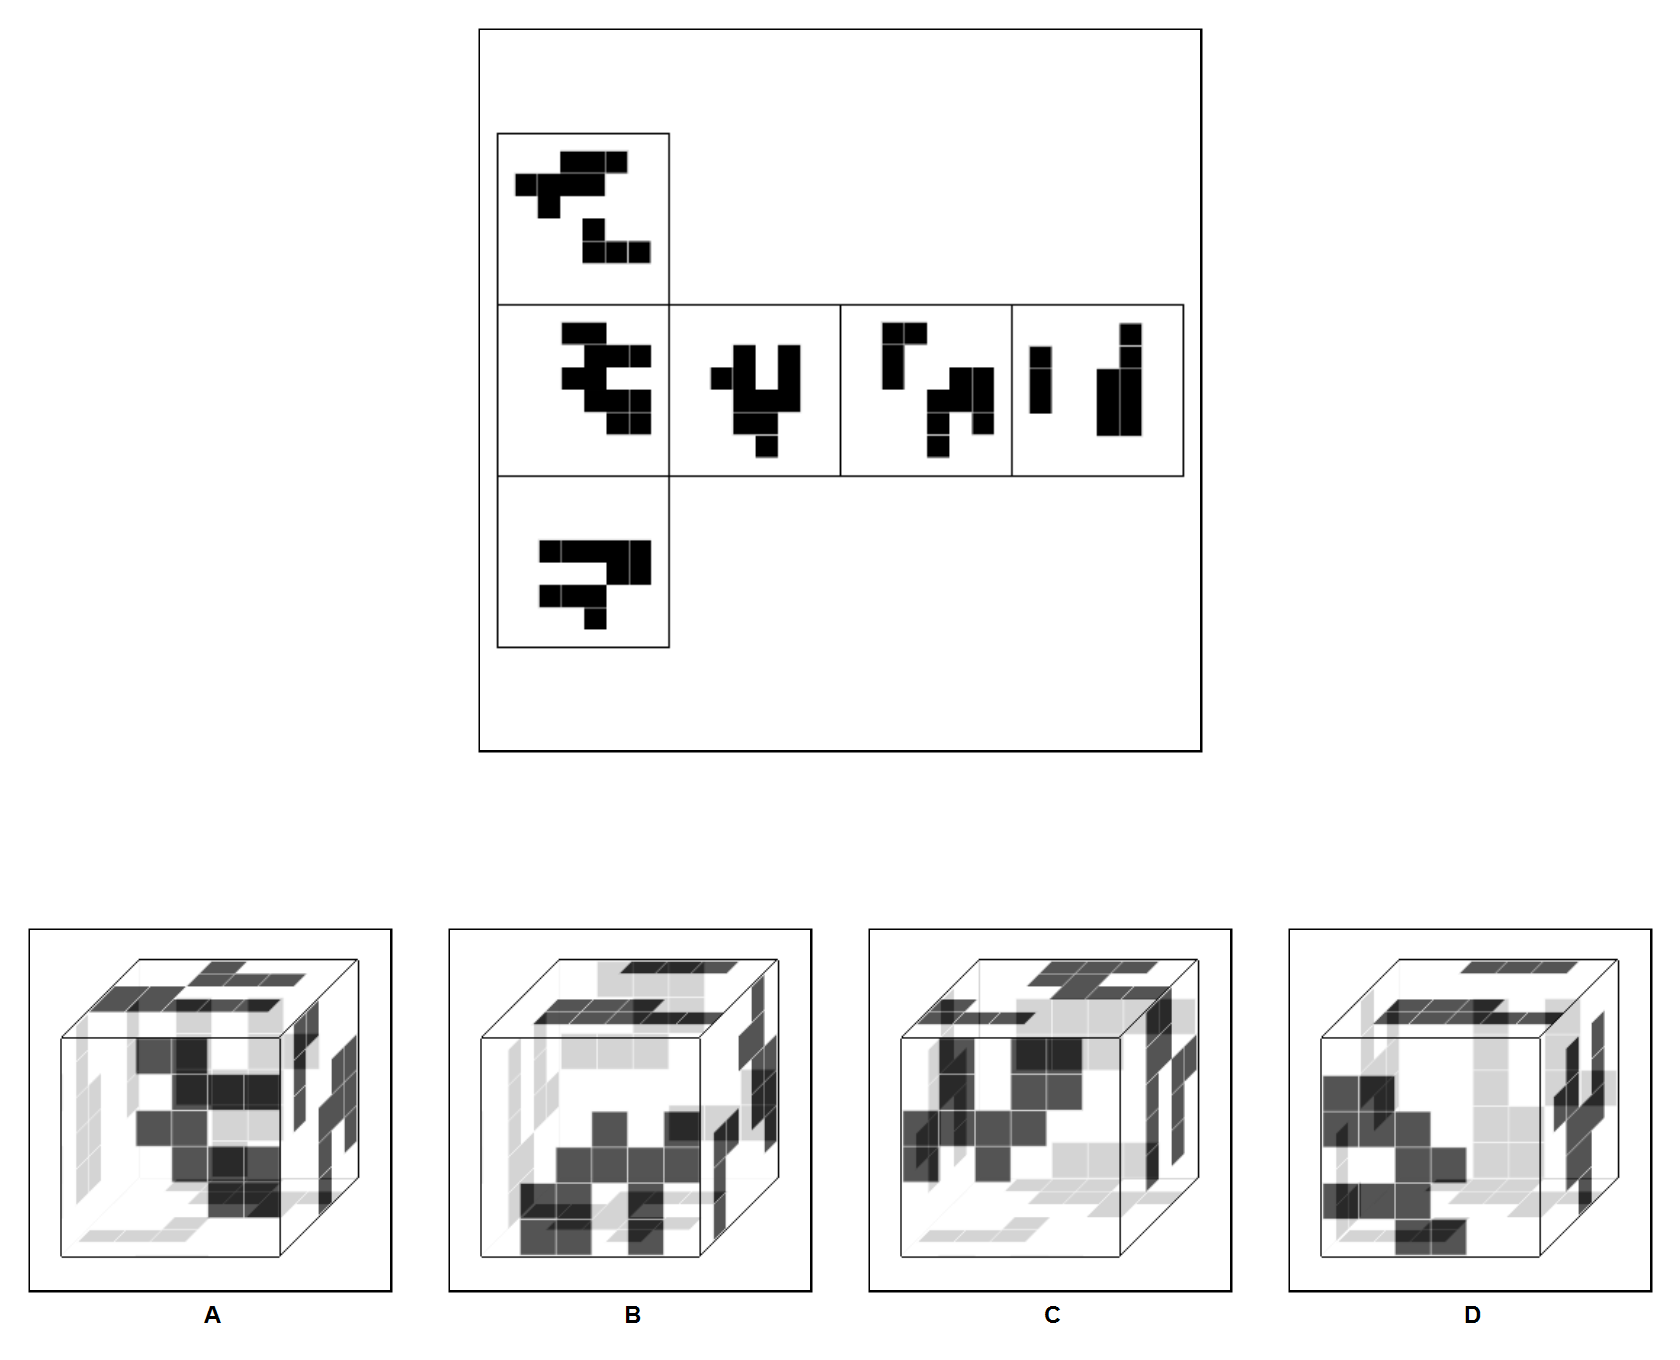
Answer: B